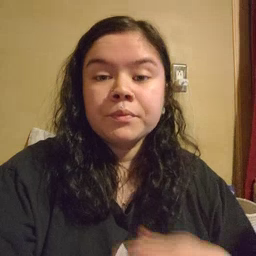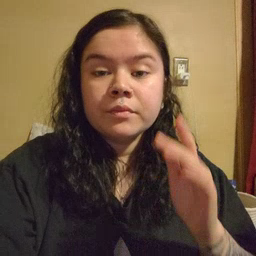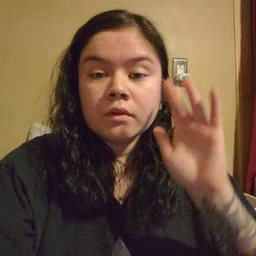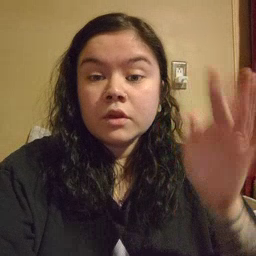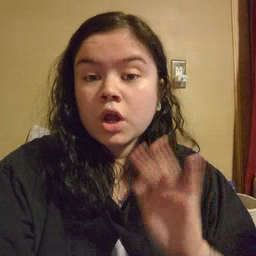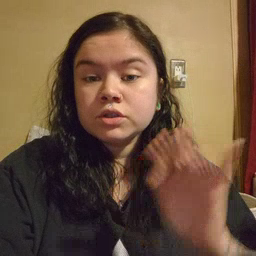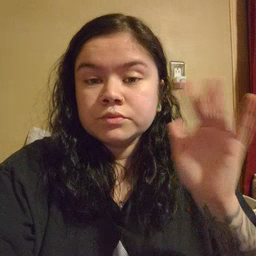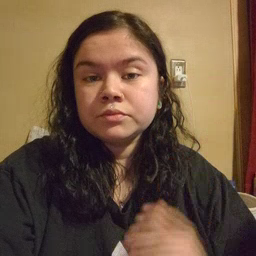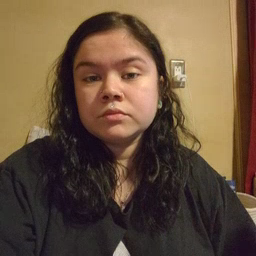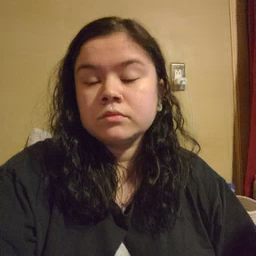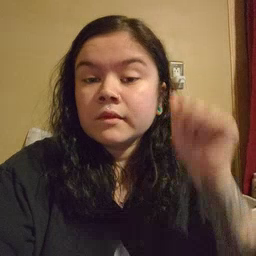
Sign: touch